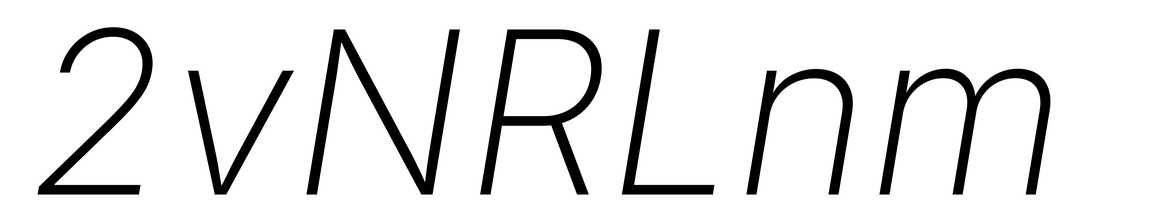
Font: Inter-Italic_ExtraLight_Italic